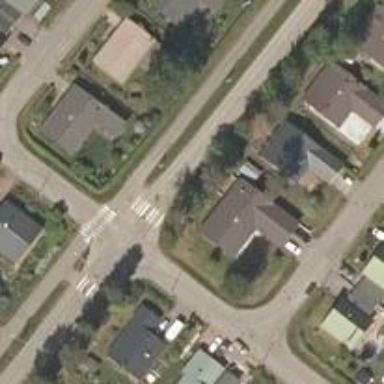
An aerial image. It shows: Asphalt footway with uncontrolled zebra crossing.